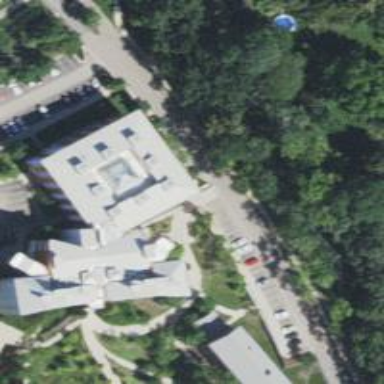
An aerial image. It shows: View of university building.